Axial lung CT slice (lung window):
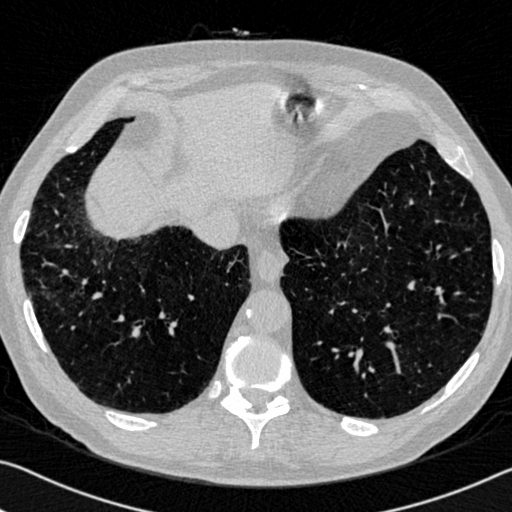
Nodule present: no